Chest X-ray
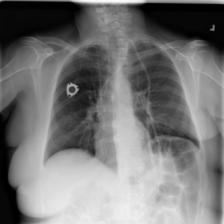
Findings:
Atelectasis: negative
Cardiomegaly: negative
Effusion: negative
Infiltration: positive
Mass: negative
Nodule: negative
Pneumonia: negative
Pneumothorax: negative
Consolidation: negative
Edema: negative
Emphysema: negative
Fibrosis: negative
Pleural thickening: negative
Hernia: negative